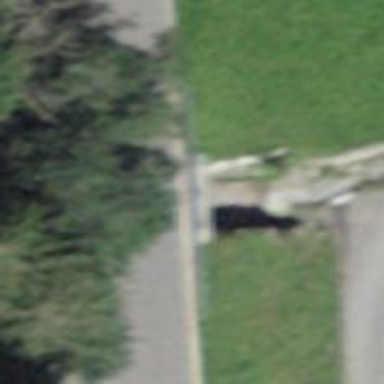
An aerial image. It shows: Culvert tunnel that serves as drain for the waterway.